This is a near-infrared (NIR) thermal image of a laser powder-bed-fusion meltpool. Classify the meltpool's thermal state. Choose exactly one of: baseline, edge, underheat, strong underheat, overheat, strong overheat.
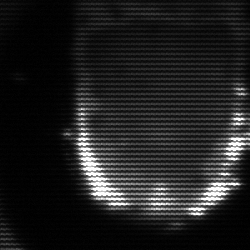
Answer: baseline